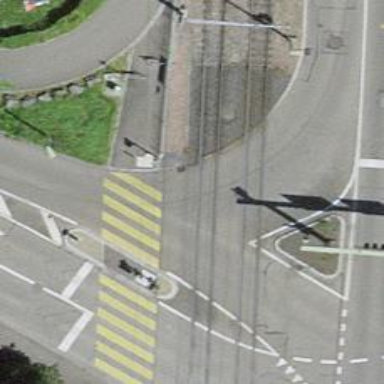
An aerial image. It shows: Level crossing with lights on the railway.